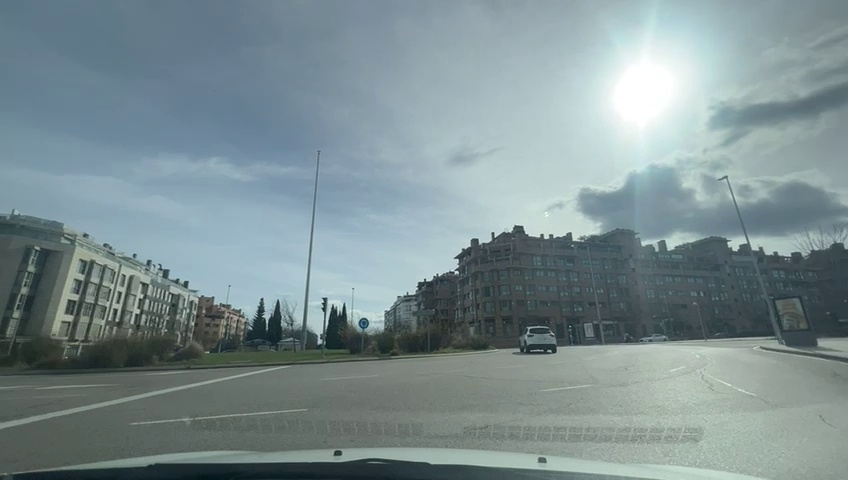
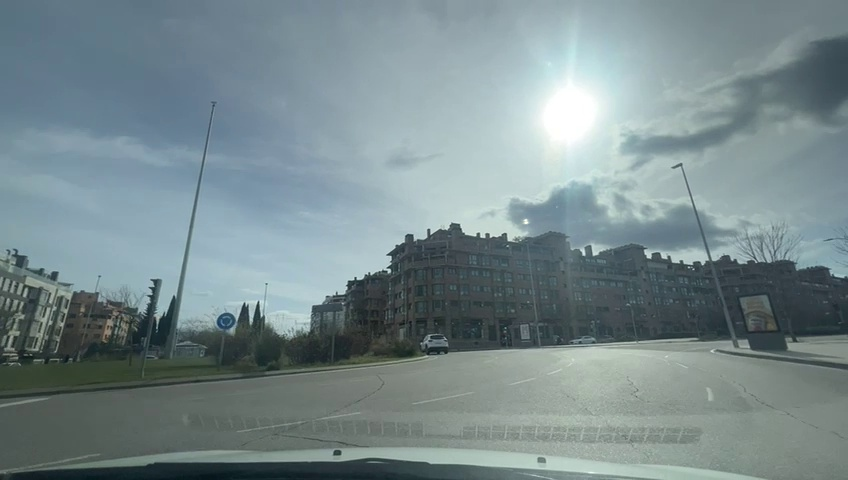
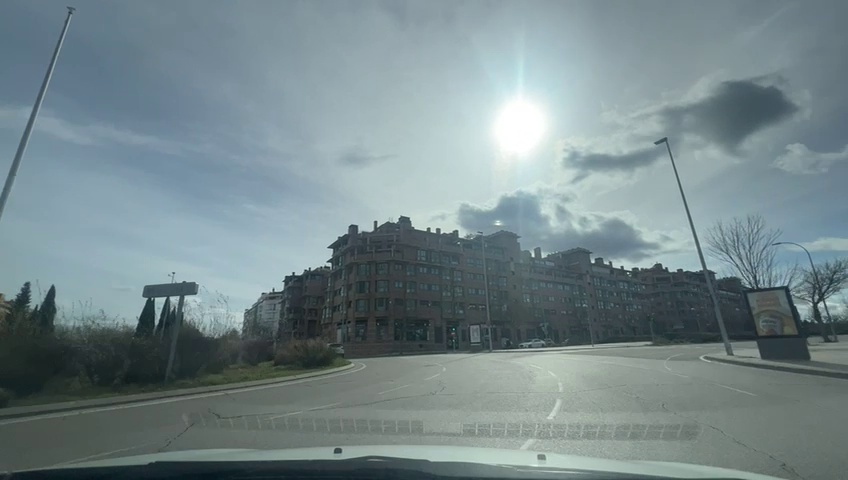
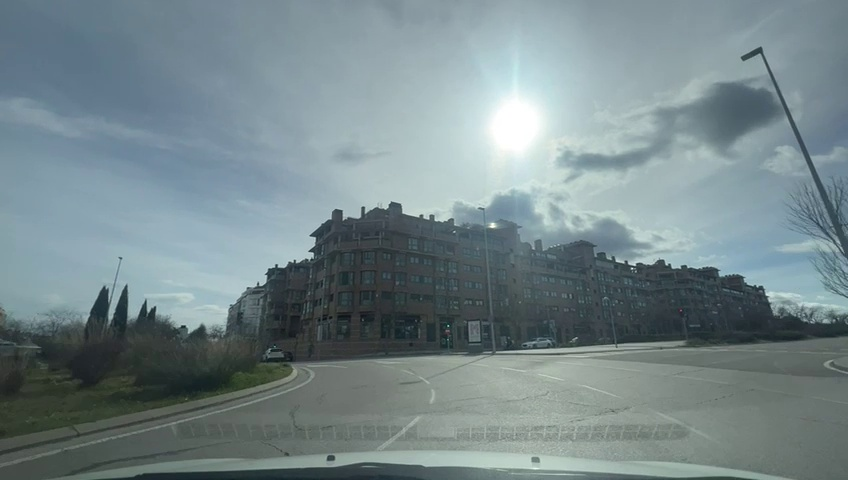
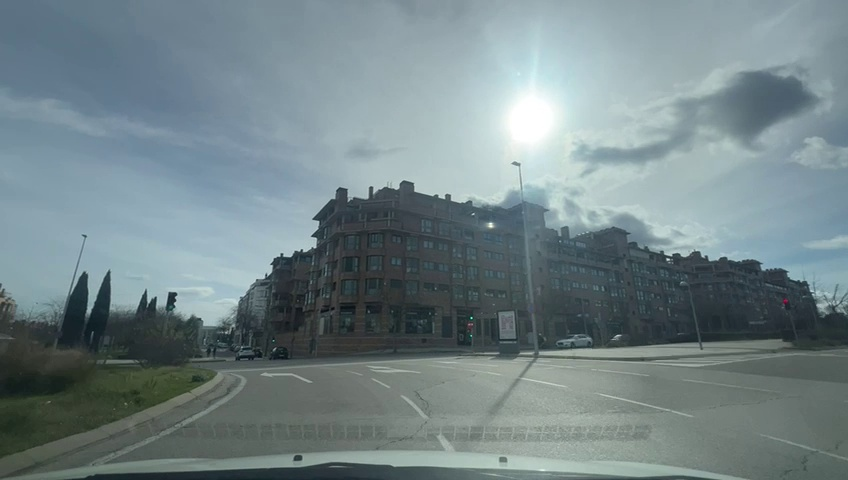
Situation: Roundabout
Question: Is the ego vehicle currently inside a roundabout?
Answer: Yes
Reasoning: The ego vehicle is traveling within a circular roadway surrounding a central island.

Situation: Roundabout
Question: Is a roundabout visible ahead in the ego direction?
Answer: No
Reasoning: Ego is already inside a big roundabout with 4 lanes

Situation: Roundabout
Question: Is the ego vehicle stationary while another vehicle crosses its path within the roundabout?
Answer: No
Reasoning: Ego is driving along in the roundabout